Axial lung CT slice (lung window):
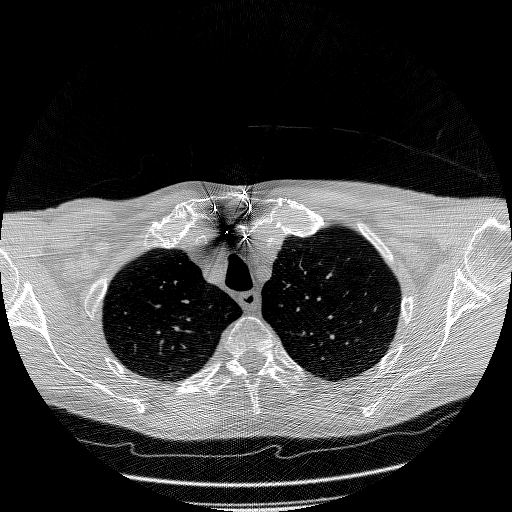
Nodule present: no